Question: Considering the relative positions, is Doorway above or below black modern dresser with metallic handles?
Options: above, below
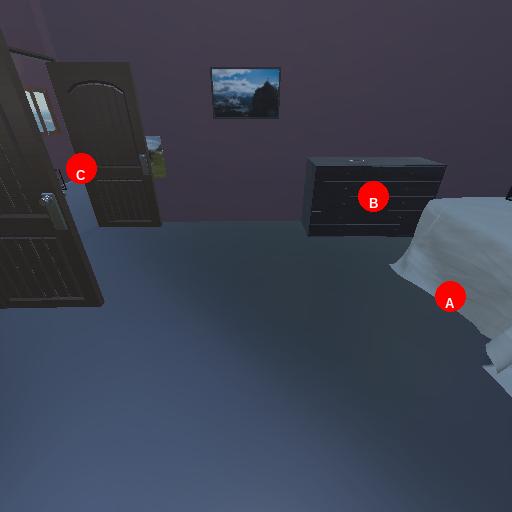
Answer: above